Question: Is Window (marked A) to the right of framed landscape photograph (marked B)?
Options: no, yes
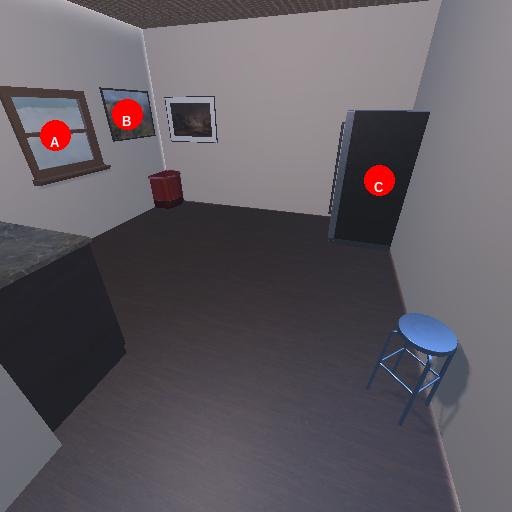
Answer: no